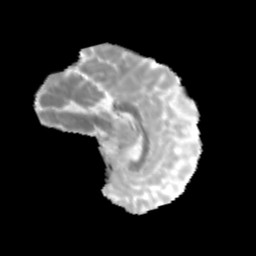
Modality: MD
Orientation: sagittal
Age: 13
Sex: female
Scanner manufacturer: siemens
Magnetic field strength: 3 T
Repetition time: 3.8 s
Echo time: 0.07 s